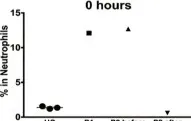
Apoptosis of human neutrophils analyzed using annexin V and propidium iodide staining. Late apoptotic neutrophils. Among total neutrophils at baseline.
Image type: pathology (immunostaining)